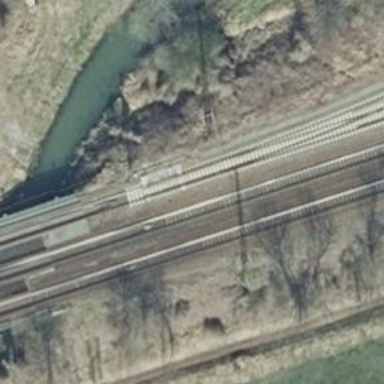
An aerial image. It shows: Railway switch.